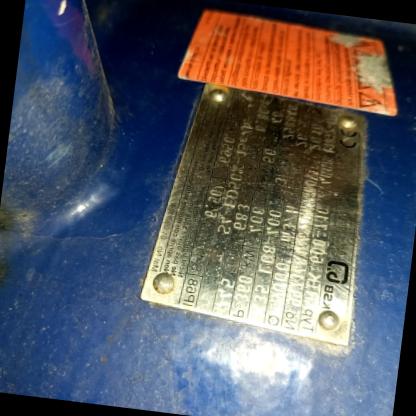
Klasa: tabliczka-znamionowa